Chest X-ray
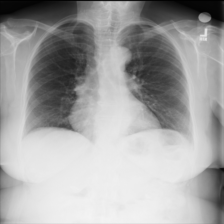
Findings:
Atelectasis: negative
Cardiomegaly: negative
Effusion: negative
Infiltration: negative
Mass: negative
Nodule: negative
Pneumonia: negative
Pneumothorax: negative
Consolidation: negative
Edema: negative
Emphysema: negative
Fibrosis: negative
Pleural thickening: negative
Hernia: negative